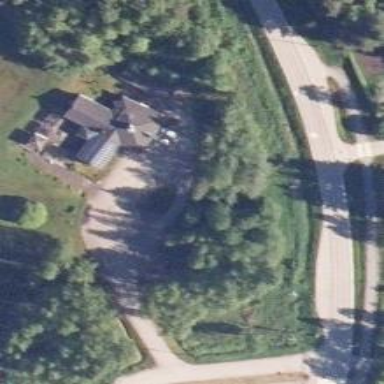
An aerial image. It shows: Military bunker.